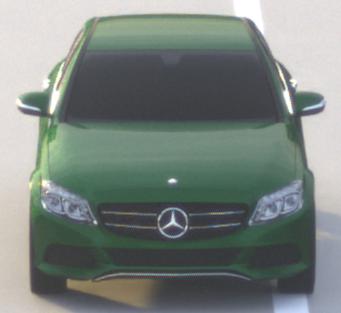
Make: Mercedes-Benz
Model: C 160
Detailed model: C-Class (205) Limousine
Model produced from: 2015/04
Model produced until: 2018/04
Doors: 4
Color: green
Road condition: dry road
Daytime: sunrise or sunset
Contrast: low contrast